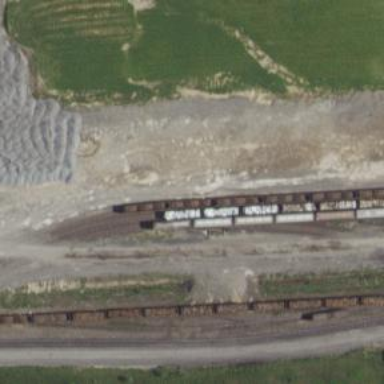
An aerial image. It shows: Railway yard used for servicing trains.